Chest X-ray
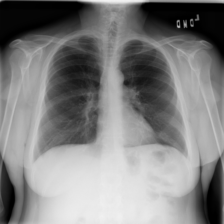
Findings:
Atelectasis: negative
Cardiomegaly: negative
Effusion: negative
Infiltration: negative
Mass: negative
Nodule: negative
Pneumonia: negative
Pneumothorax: negative
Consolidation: negative
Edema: negative
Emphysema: negative
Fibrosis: negative
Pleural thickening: negative
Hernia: negative